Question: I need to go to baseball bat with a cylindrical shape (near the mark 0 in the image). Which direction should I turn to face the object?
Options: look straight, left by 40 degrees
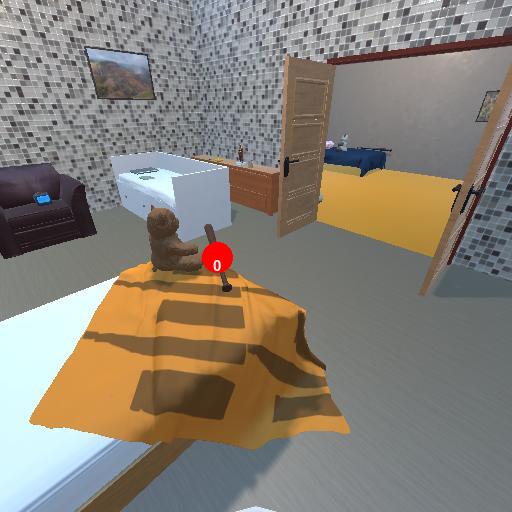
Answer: look straight